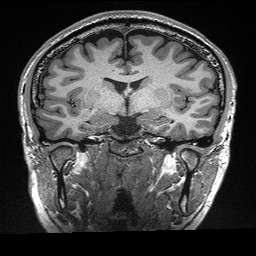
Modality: T1w
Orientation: sagittal
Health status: healthy
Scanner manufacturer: siemens
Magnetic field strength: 3 T
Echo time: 0.00298 s